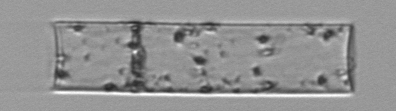
Label: Guinardia_flaccida